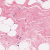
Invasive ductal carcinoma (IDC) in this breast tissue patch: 0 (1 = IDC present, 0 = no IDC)